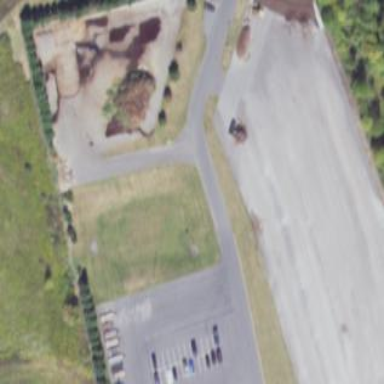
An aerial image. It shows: Recycling center that accepts green waste and garden waste.